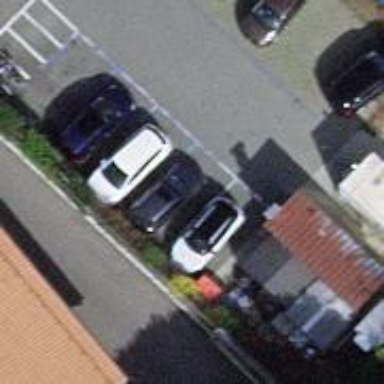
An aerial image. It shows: Bicycle parking area with stands.